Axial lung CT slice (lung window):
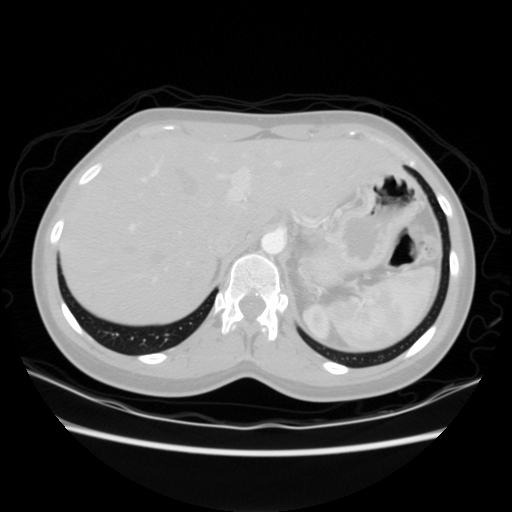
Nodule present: no